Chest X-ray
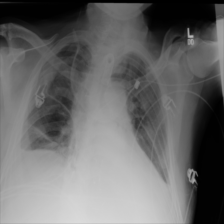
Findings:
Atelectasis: positive
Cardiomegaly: negative
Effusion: positive
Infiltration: negative
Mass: negative
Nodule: negative
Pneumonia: negative
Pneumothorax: negative
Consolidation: positive
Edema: negative
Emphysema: negative
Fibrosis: negative
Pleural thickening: negative
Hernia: negative